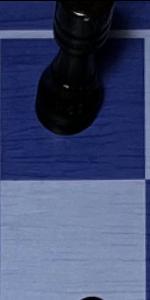
Label: Empty